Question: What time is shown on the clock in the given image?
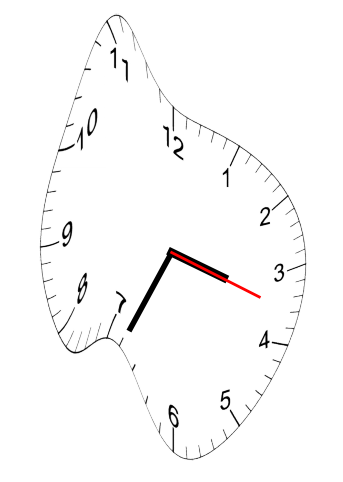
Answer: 03:34:18